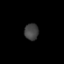
Tissue: prostate
Cell type: Epithelial cells
Senescence score: 0.3214
Nuclear area (px): 222
Mean DAPI intensity: 66.842